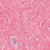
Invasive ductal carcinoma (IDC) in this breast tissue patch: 0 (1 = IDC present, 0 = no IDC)